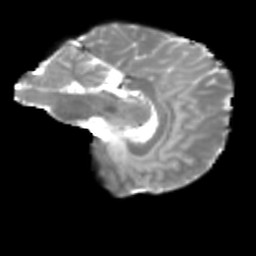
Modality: T2w
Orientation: sagittal
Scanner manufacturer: siemens
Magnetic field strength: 3 T
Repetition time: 4 s
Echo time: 0.0594 s